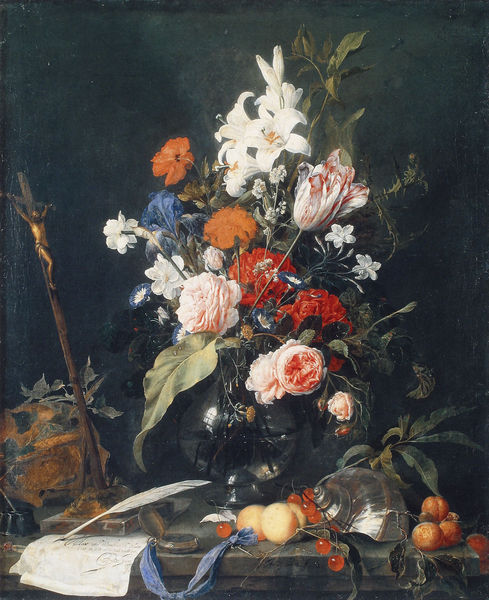
Titel: Stilleben mit Blumenstrauss, Kruzifix und Totenkopf
Künstler: Jan Davidsz. de Heem
Institution: München, Bayrische Staatsgemäldesammlungen
Schlagwörter: blau, feder, weiß, grün, blume, blumen, braun, bunt, glas, tisch, blüten, obst, rose, rosen, rot, tuch, band, blatt, rosa, früchte, stilleben, stillleben, vase, papier, tulpen, uhr, strauß, kante, tulpe, kirschen, kreuz, beeren, mohn, kornblumen, lilie, christus, jesus, brief, pfirsich, kruzifix, pfirsiche, schnecke, taschenuhr, lilien, schneckenhaus